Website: crate-barrel
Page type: payment
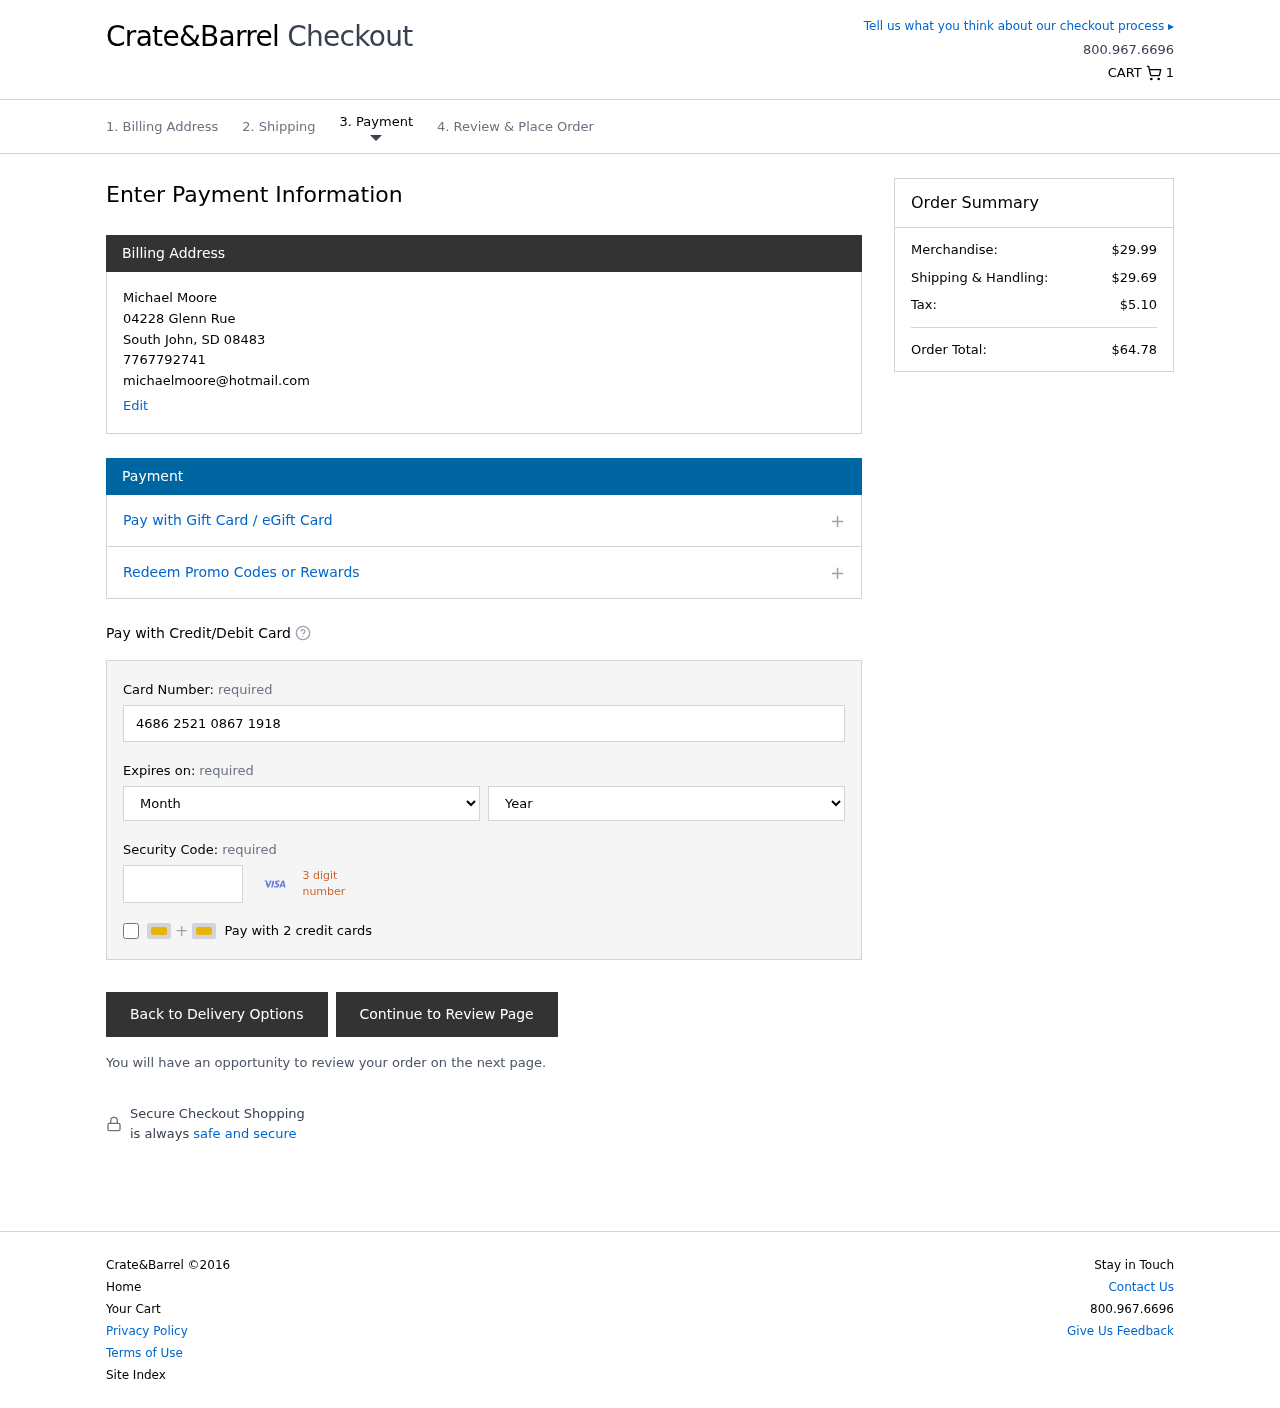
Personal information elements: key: PII_CARD_CVV
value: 237
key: PII_CARD_EXPIRY_MONTH
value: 04
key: PII_CARD_EXPIRY_YEAR
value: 27
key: PII_CARD_NUMBER
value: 4686 2521 0867 1918
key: PII_CITY
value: South John
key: PII_EMAIL
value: michaelmoore@hotmail.com
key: PII_FULLNAME
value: Michael Moore
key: PII_PHONE
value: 7767792741
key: PII_POSTCODE
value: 08483
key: PII_STATE_ABBR
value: SD
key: PII_STREET
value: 04228 Glenn Rue
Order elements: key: ORDER_NUM_ITEMS
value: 1
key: ORDER_SUBTOTAL
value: $29.99
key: ORDER_SHIPPING_COST
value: $29.69
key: ORDER_TAX
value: $5.10
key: ORDER_TOTAL
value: $64.78